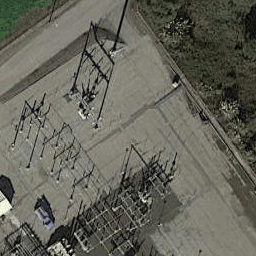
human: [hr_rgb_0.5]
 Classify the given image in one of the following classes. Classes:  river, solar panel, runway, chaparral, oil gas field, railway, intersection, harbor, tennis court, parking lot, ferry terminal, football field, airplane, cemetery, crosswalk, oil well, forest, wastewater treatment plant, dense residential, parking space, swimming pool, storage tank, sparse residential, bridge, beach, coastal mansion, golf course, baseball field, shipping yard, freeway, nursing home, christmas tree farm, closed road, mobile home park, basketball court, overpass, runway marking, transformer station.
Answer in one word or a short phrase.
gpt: transformer station